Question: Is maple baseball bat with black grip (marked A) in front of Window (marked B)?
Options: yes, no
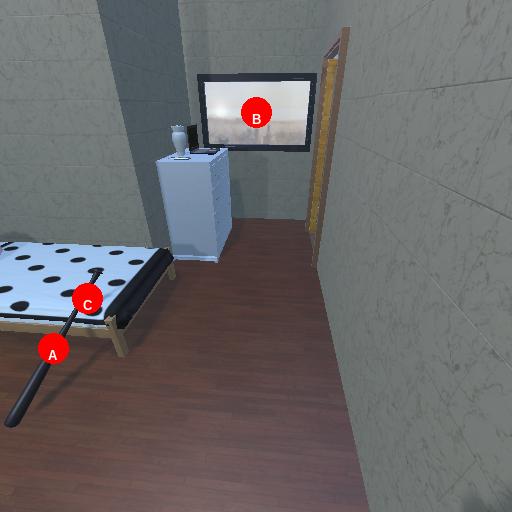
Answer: yes